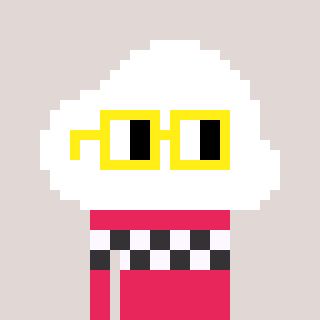
a pixel art character with square yellow glasses, a cloud-shaped head and a redpinkish-colored body on a warm background